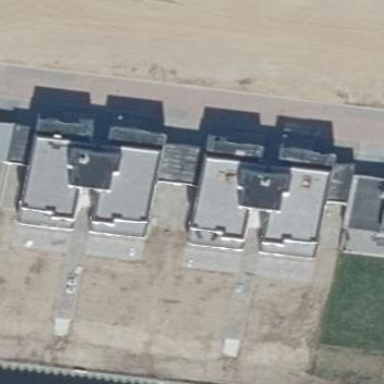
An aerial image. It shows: Terrace building.